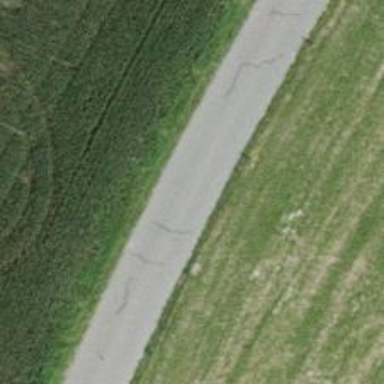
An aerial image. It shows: Unclassified road with asphalt surface.